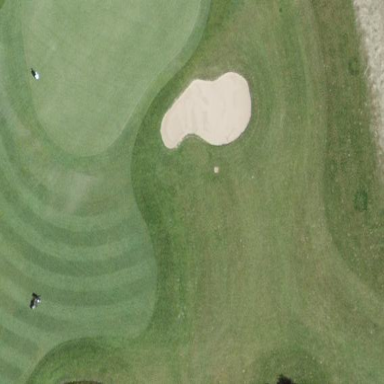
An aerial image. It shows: Golf fairway in the image.